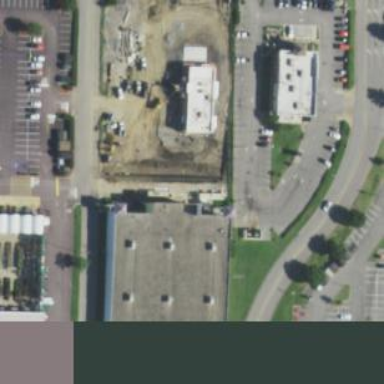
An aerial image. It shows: Building.